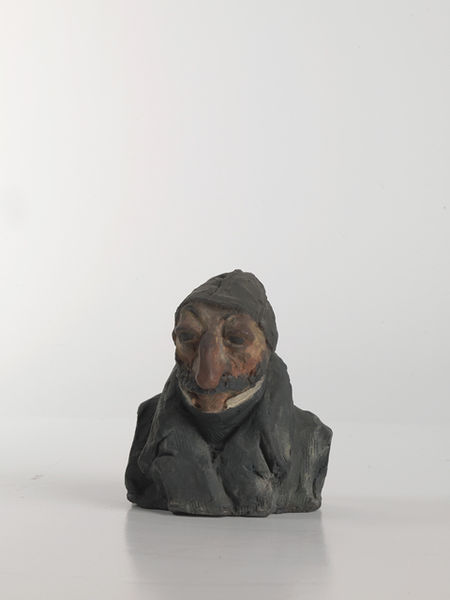
Titel: Hippolyte Lucien-Joseph Lucas
Künstler: Honoré Daumier
Standort: Karlsruhe
Institution: Staatliche Kunsthalle Karlsruhe
Schlagwörter: dunkel, haut, kopf, mann, weiß, braun, bunt, grau, holz, hut, mund, nase, ohr, schwarz, rot, schal, tuch, haube, alt, anzug, bart, hemd, jacke, kappe, mütze, schnurrbart, arme, augen, gesicht, kragen, mensch, stein, hals, porträt, auge, figur, mantel, augenbrauen, bruststück, kinn, lippe, lippen, schulter, keramik, skulptur, ton, kopfbedeckung, farbig, wangen, alter mann, moderne, modern, klein, seemann, karikatur, brauen, büste, plastik, augenbraue, sakko, jacket, bemalt, foto, fotografie, maske, torso, groß, stehkragen, entwurf, daumier, zunge, schurbart, gefasst, räuber, kaputze, kapuze, franzose, schall, tonfigur, skuptur, armlos, betrübt, einauge, zinken, mantelaufschlag, wollmütze, bust, dicke nase, kautz, knubbelnase, nasei, schwarz dunkel, ätsch, 1940, dicke augen, mantelaufschläge, kragel